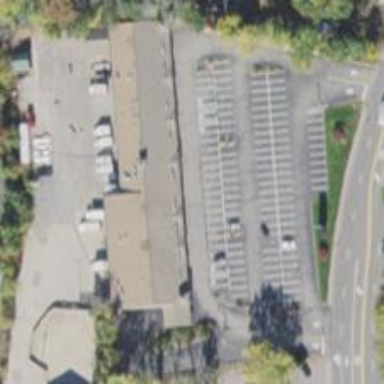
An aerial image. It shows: Retail area.